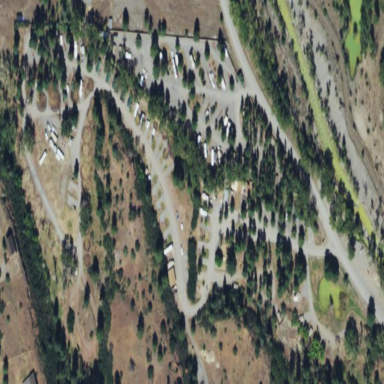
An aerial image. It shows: Caravan site for tourism.